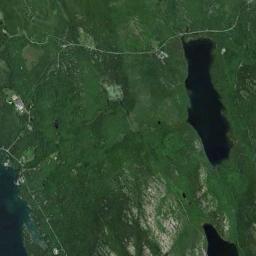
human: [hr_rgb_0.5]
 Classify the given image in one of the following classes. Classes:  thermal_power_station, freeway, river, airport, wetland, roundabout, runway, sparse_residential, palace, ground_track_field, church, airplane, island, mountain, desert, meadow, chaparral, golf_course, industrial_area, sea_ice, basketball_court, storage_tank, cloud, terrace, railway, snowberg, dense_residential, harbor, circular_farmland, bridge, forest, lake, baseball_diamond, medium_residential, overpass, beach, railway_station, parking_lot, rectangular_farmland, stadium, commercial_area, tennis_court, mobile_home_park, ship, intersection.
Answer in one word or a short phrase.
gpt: wetland